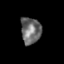
Tissue: skin
Cell type: Epithelial cells
Senescence score: 0.2842
Nuclear area (px): 518
Mean DAPI intensity: 108.822